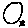
Label: moon